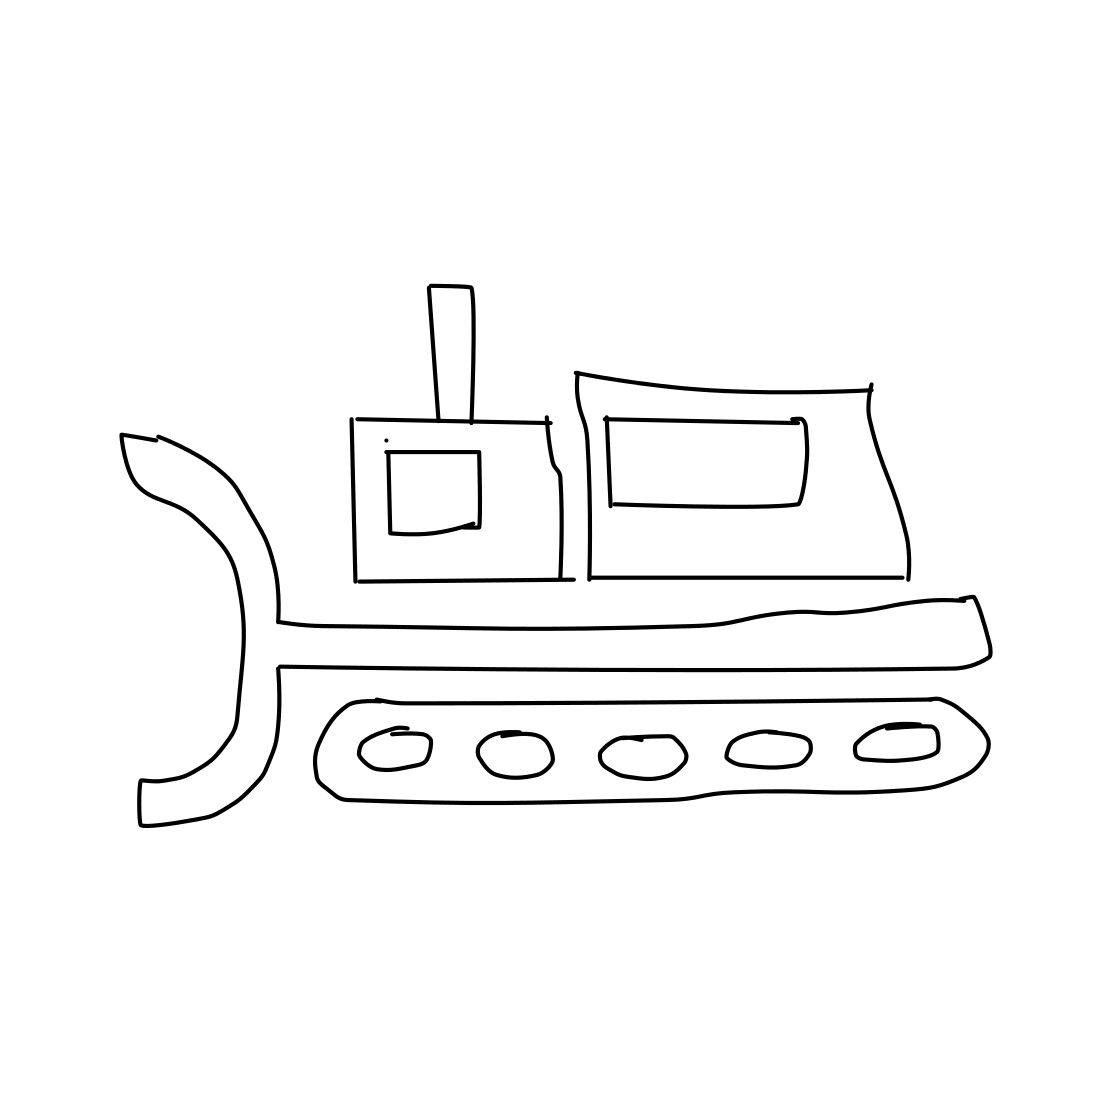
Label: bulldozer